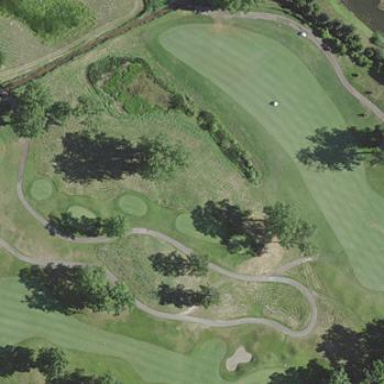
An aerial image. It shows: Rough grassy area used for golf.